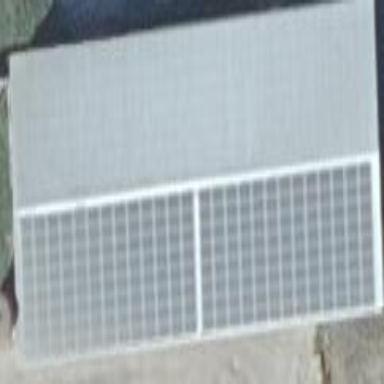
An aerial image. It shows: Solar photovoltaic panel generating electricity. It is small installation located on building.